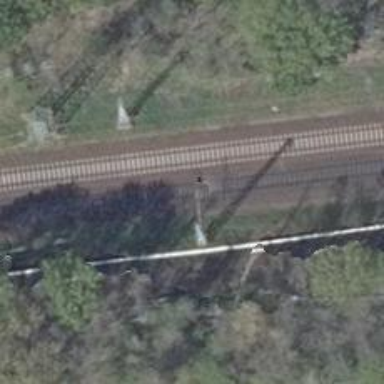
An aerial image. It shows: Milestone along the railway with catenary mast.